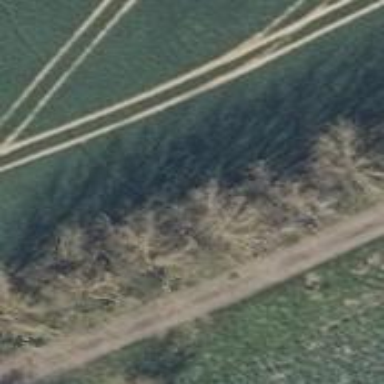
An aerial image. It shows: Row of deciduous broadleaved trees.